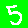
Digit: 5